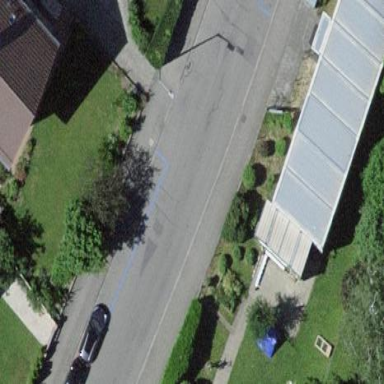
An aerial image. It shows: Kindergarten.